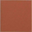
Piece: xx